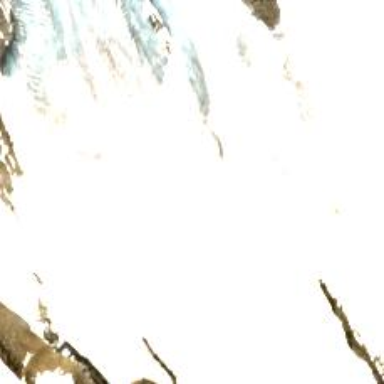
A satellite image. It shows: Majestic glacier in the distance.